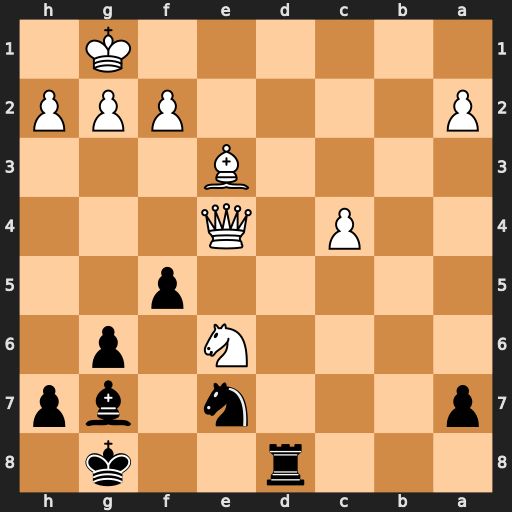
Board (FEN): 3r2k1/p3n1bp/4N1p1/5p2/2P1Q3/4B3/P4PPP/6K1
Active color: b
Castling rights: -
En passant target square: -
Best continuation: Rd1#